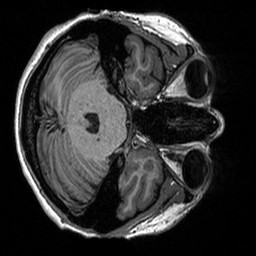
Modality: T1w
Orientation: axial
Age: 33
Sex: female
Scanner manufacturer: siemens
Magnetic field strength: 3 T
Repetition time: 2.3 s
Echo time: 0.00298 s